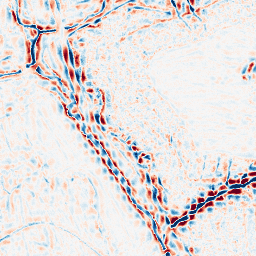
Category: wavelet
Decomposition family: wavelet_biorthogonal
Decomposition parameters: wavelet: bior5.5
level: 3
Upsampling method: sinc_hamming
Upsampling parameters: scale: 4
kernel_size: 16
Upsampling scale: 4